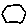
Label: hexagon